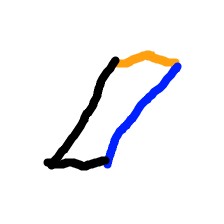
Shape: parallelogram